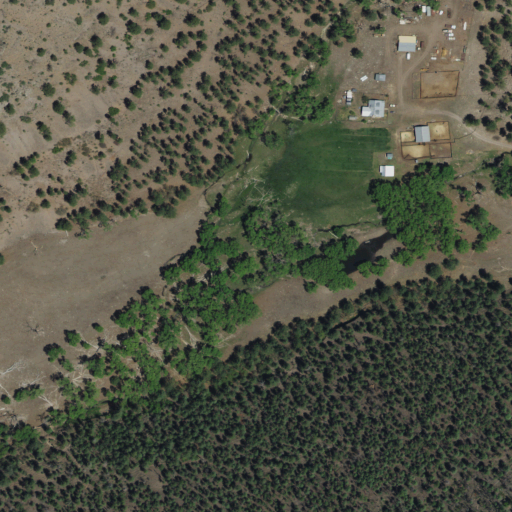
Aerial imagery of valley in New Mexico named Seventyfour Draw containing evergreen forest, shrub, open development, and grassland